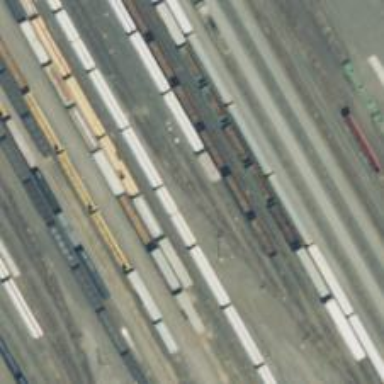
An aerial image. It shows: Railway yard.